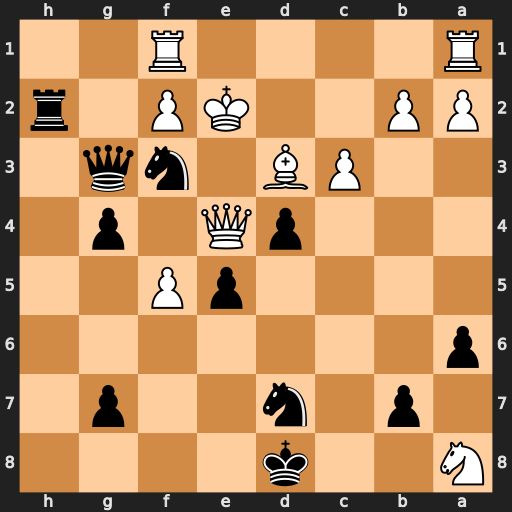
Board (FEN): N2k4/1p1n2p1/p7/4pP2/3pQ1p1/2PB1nq1/PP2KP1r/R4R2
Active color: b
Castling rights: -
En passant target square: -
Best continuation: Ng5 Ke1 Rxf2 Rxf2 Nxe4